Question: Is is possible to watch the code being executed line by line interactively in python debugger 'pdb' ?
For example in 'gdb' one can press and it brings up a code window.

I know I can see a bit of code using 'list' but is there a 'gdb' like option?
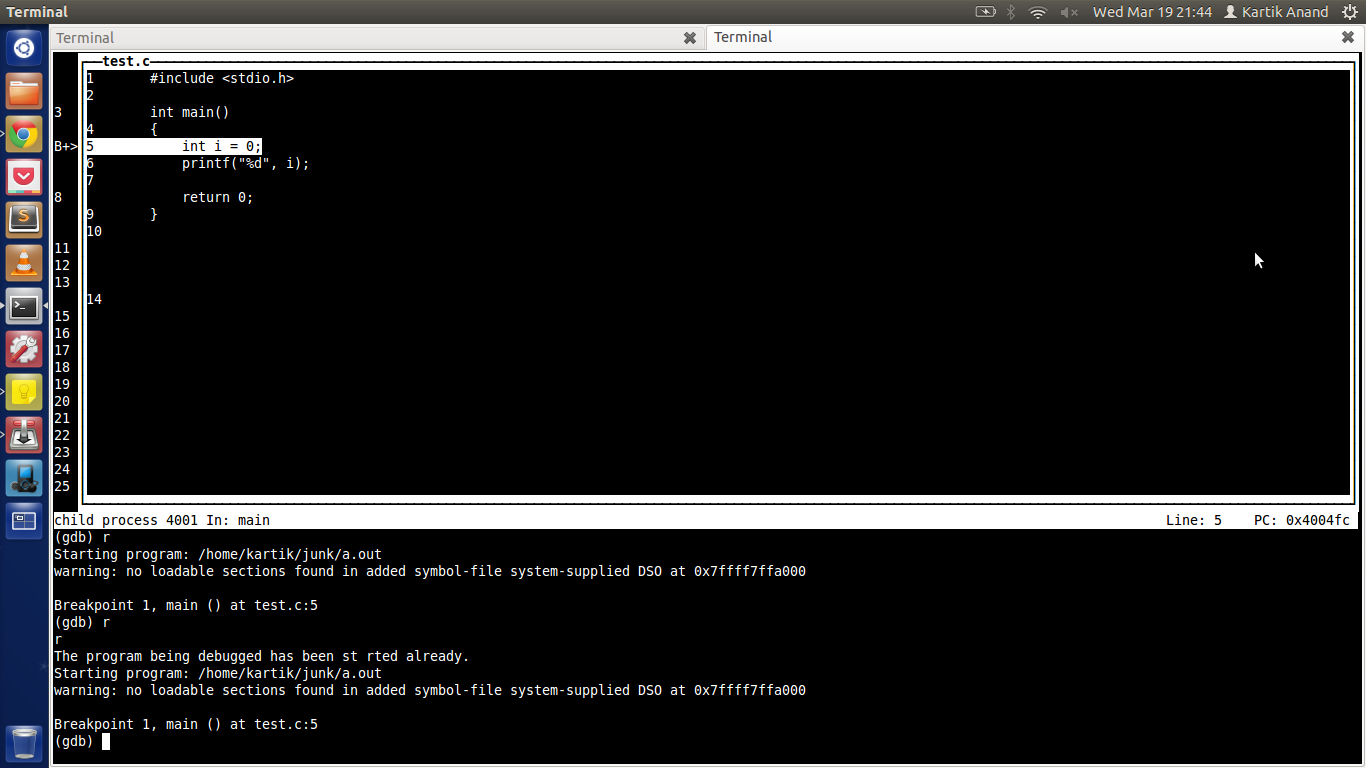
Answer: Not out of the box, but you can add <URL> hooks of the 'pdb.Pdb' command subclass in a '.pdbrc' file in your home directory, then drive a text editor to show the text.
This is the approach used by the <URL> packages.
These packages simply read the current location from the 'Cmd' subclass; 'self.stack[self.curindex]' contains the current frame and line number, for example.
'PdbSublimeTextSupport' does:
'''
def launch(self):
frame, lineno = self.stack[self.curindex]
filename = self.canonic(frame.f_code.co_filename)
if exists(filename):
command = 'subl -b "%s:%d"' % (filename, lineno)
os.system(command)
def preloop(self):
launch(self)
def precmd(self, line):
launch(self)
return line
'''
and the Sublime Text editor opens 'filename' at line 'lineno'.
You can reference the <URL> source code, but the above example should be enough to drive just about any method of displaying the current source code lines.